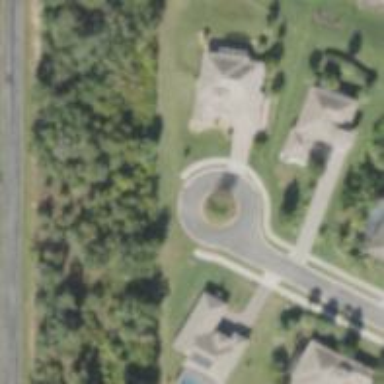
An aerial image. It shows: Turning loop on the road.